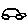
Label: car